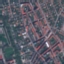
Land use / land cover: Residential